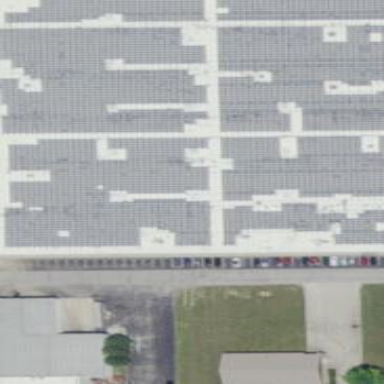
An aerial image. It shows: Solar power generator utilizing photovoltaic technology with solar photovoltaic panels.